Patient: sex F, age 46
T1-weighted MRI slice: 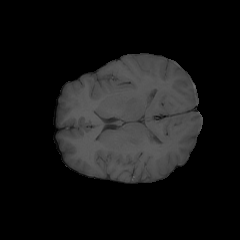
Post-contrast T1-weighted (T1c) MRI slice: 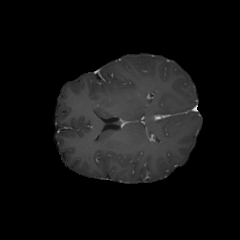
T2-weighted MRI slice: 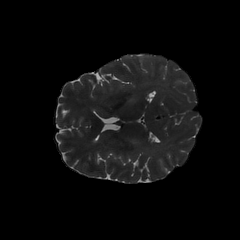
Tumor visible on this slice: no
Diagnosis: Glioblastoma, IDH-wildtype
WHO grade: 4